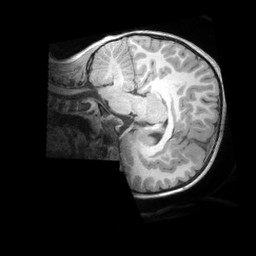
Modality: T1w
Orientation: sagittal
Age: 4
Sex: male
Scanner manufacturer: siemens
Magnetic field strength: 3 T
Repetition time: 2.53 s
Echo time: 0.00164 s